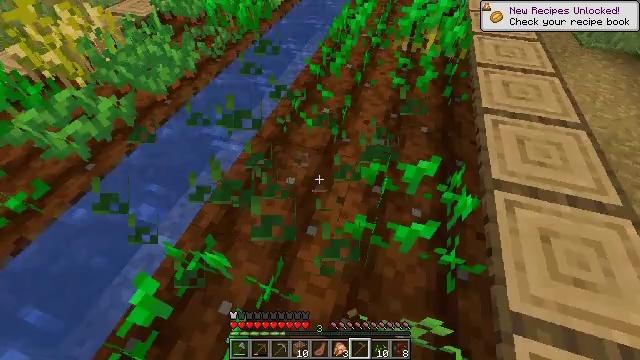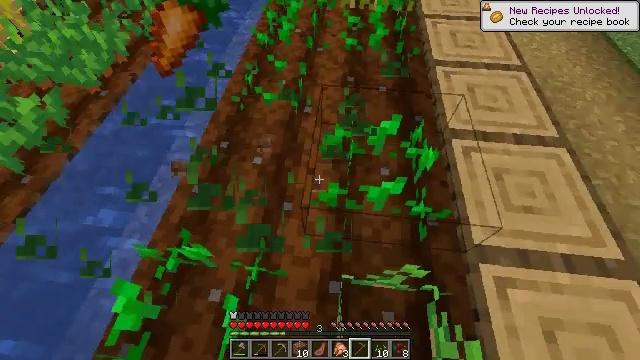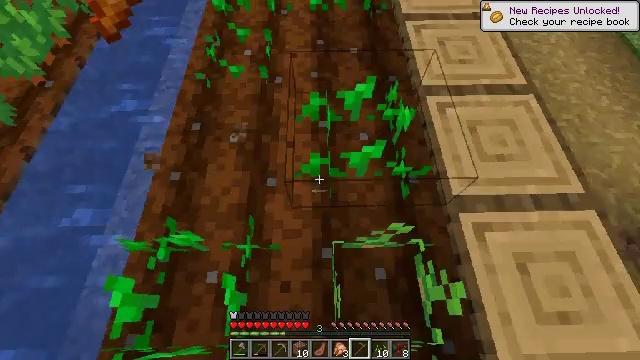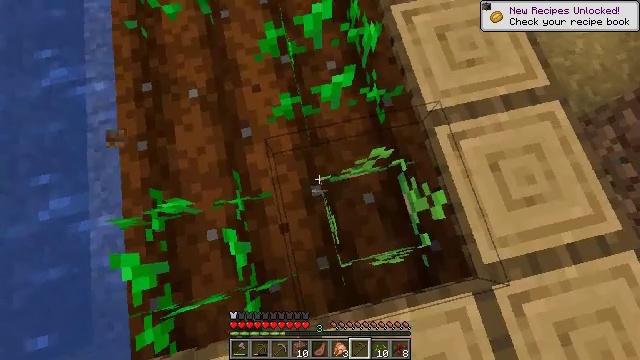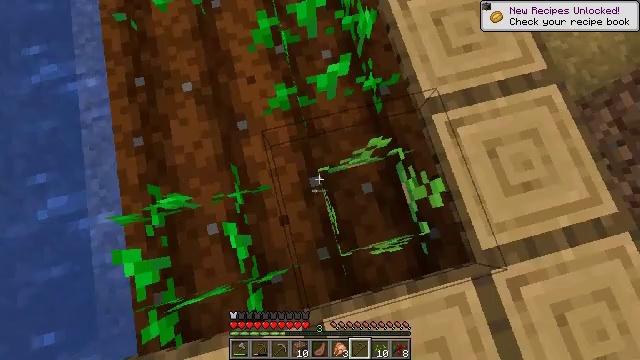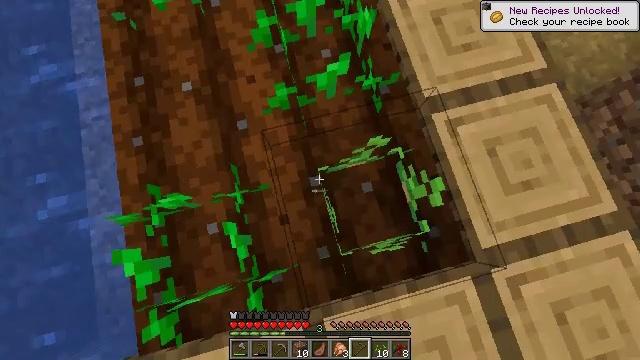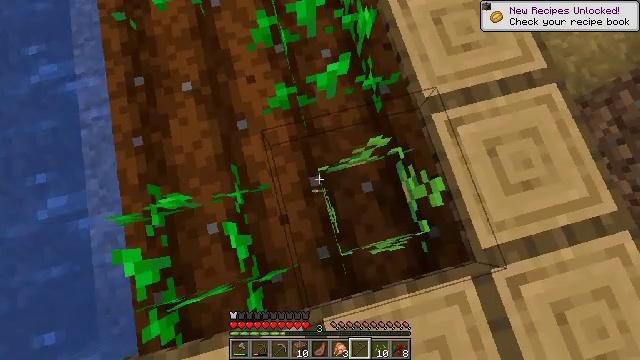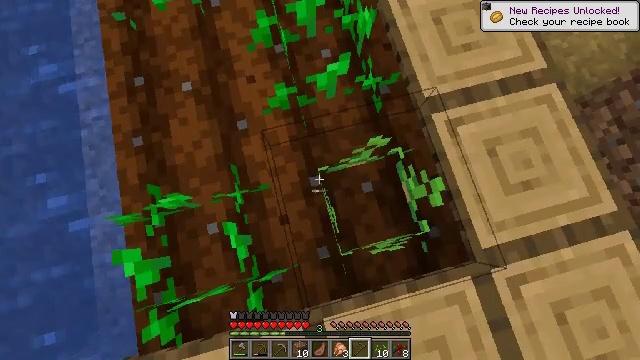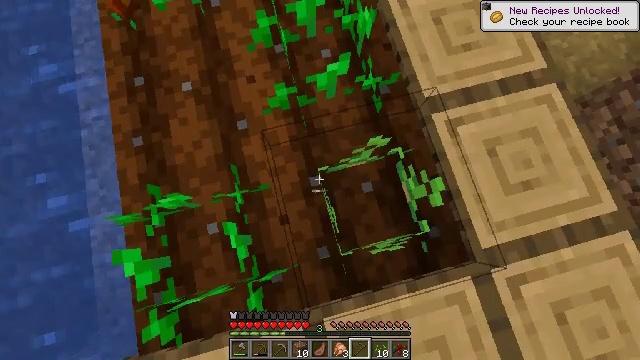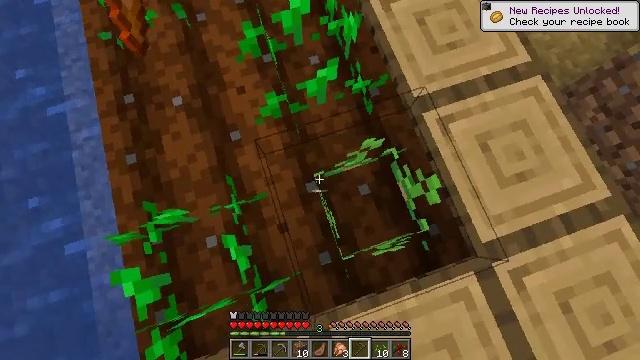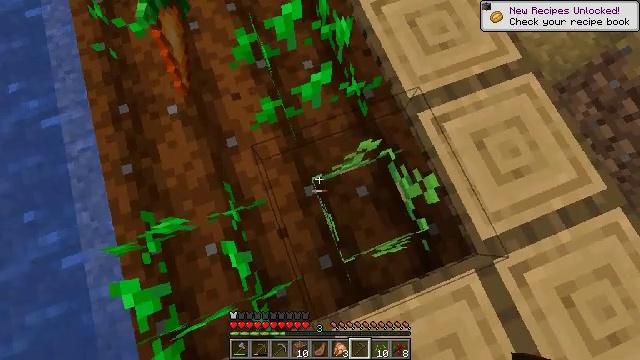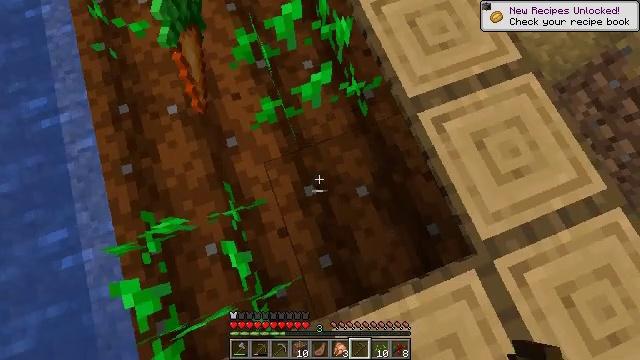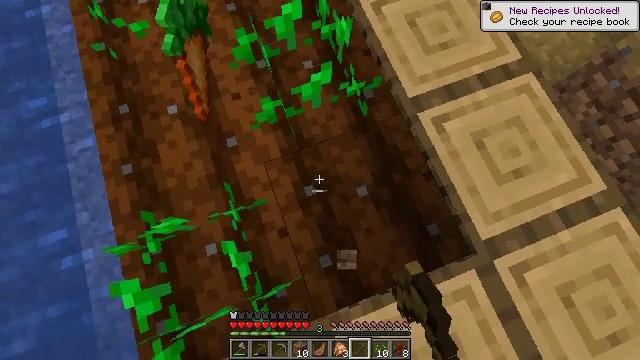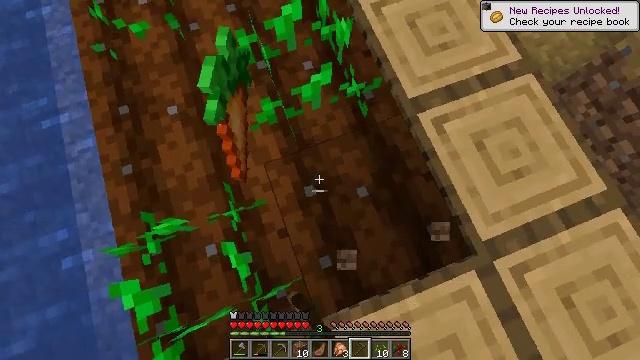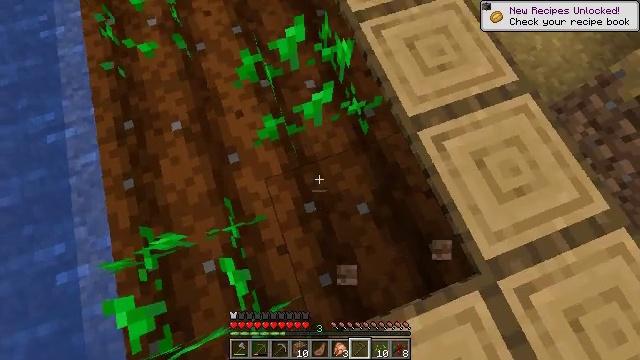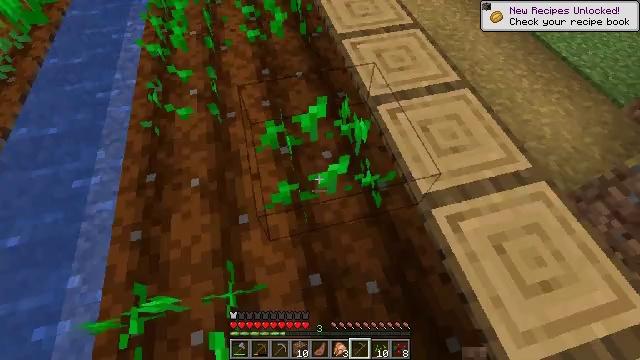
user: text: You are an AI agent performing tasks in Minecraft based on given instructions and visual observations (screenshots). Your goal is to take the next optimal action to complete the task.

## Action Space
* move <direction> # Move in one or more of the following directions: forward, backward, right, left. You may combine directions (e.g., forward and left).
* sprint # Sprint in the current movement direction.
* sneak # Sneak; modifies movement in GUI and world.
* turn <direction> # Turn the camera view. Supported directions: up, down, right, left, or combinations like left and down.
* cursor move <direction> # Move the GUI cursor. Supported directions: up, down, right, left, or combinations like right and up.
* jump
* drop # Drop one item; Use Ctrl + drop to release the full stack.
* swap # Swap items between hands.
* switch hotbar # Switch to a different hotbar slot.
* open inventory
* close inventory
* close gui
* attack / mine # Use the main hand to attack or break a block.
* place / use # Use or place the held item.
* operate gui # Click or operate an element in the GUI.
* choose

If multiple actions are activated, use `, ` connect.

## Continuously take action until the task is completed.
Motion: motion action
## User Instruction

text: Harvest potatoes.
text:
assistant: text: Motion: turn right and down
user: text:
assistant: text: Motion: turn right and down
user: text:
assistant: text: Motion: turn right and down
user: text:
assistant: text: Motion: turn right and down
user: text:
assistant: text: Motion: no_op
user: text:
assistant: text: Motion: no_op
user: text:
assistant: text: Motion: no_op
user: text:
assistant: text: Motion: no_op
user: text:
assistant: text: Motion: turn right and up
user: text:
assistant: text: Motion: turn right
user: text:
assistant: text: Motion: attack / mine
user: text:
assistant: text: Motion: attack / mine
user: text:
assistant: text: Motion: attack / mine
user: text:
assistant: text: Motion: turn up
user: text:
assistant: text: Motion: move forward, turn left and up
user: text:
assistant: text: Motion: no_op